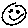
Label: smiley face